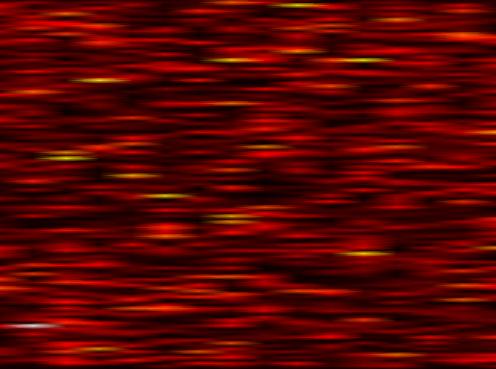
Label: FBMC